Question: I want to create a button looking like the Delete Contact button of iPhones. My button would be blue if possible. Anyone knows how to do it simply ?

Thanks for your help
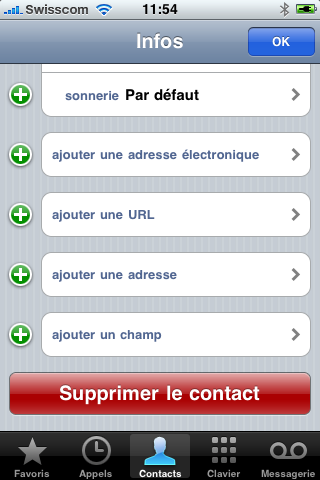
Answer: The easiest way is to create a png for the background and use:
for a 'UIBarButtonItem'
'''
[self.myBarButtonItem setBackgroundImage: [UIImage imageNamed: myimage] forState: UICOntrolStateNormal barMetrics: UIBarMetricsDefault]
'''
or for a 'UIButton'
'''
[self.myButton setBackgroundImage: [UIImage imageNamed: myimage] forState: UICOntrolStateNormal]
'''